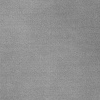
Atmospheric dust classification: dusty